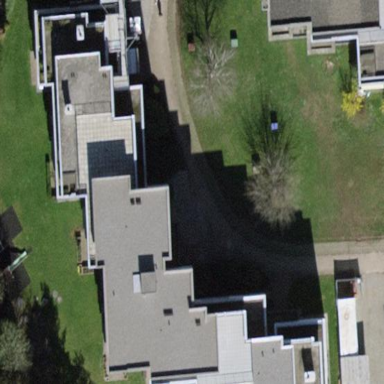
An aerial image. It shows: Flat roofed building.